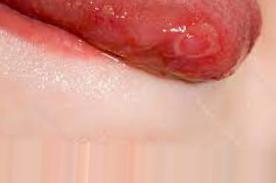
Condition: Mouth Ulcer